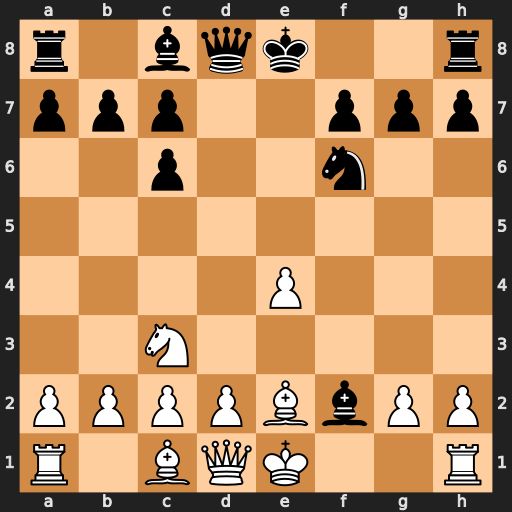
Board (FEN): r1bqk2r/ppp2ppp/2p2n2/8/4P3/2N5/PPPPBbPP/R1BQK2R
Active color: w
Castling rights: KQkq
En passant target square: -
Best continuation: Kxf2